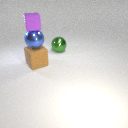
small purple rubber cube above large blue metal sphere